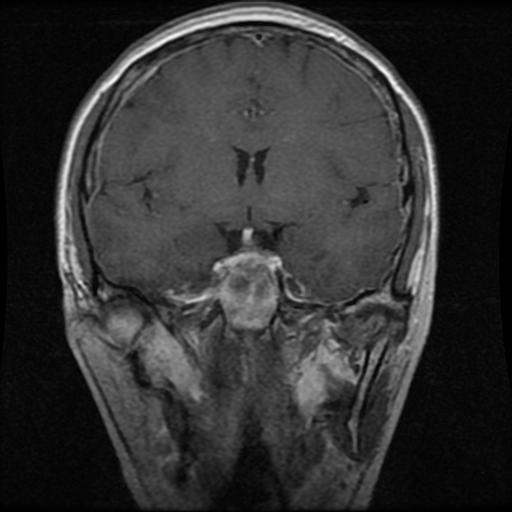
Label: pituitary